Question: I would like to implement in Spring 3 and JSP a UI form like the following (easily implemented with Java Swing):

Googling around I've found similar things, but not a complete example that could save me some development time.
Does anybody have a quick full tutorial or link to it? The idea is to make it work dynamically, so I guess this should include some jQuery.
Thanks in advance !!
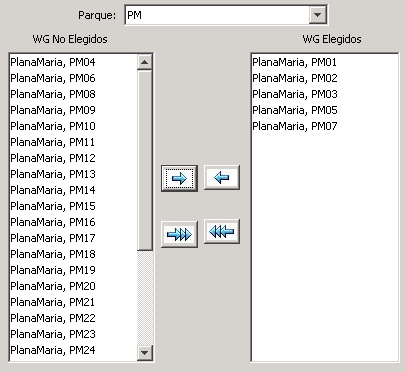
Answer: In general, the pattern for things like this is
- -
For this specific example, see: <URL>
for ideas on how to do it on the client side. You would include the client side code in your JSP with JS and jQuery.
On the server-side, it would just look like another '<select>' that is part of your Model that you process within your '@Controller' method.
It's a similar pattern for things like sliders (look like regular text input).